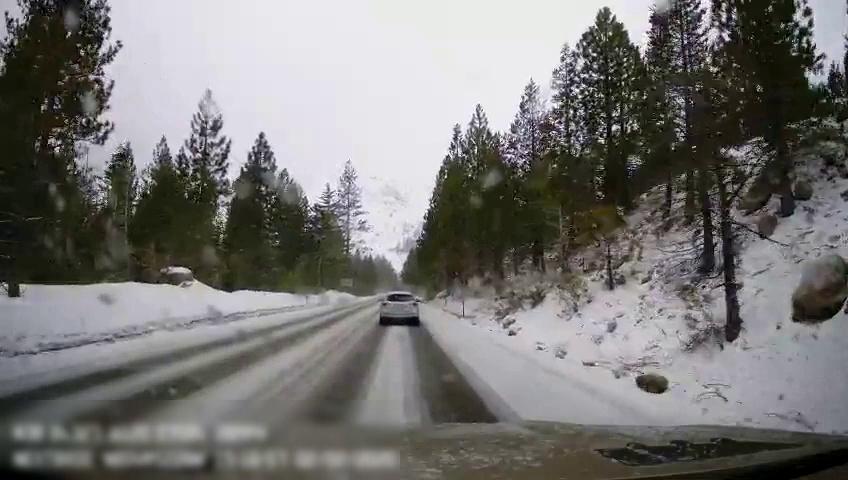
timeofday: Day
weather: Snowy
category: Drivable Space
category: Vehicles | Car